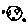
Label: moon